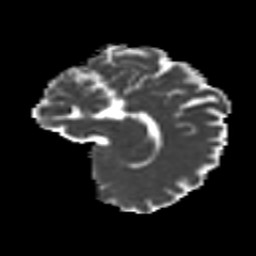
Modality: MD
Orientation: sagittal
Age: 27
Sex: female
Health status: healthy
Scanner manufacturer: siemens
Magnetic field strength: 3 T
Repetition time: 8.6 s
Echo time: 0.095 s